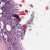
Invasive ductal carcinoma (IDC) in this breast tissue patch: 1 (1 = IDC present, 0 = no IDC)